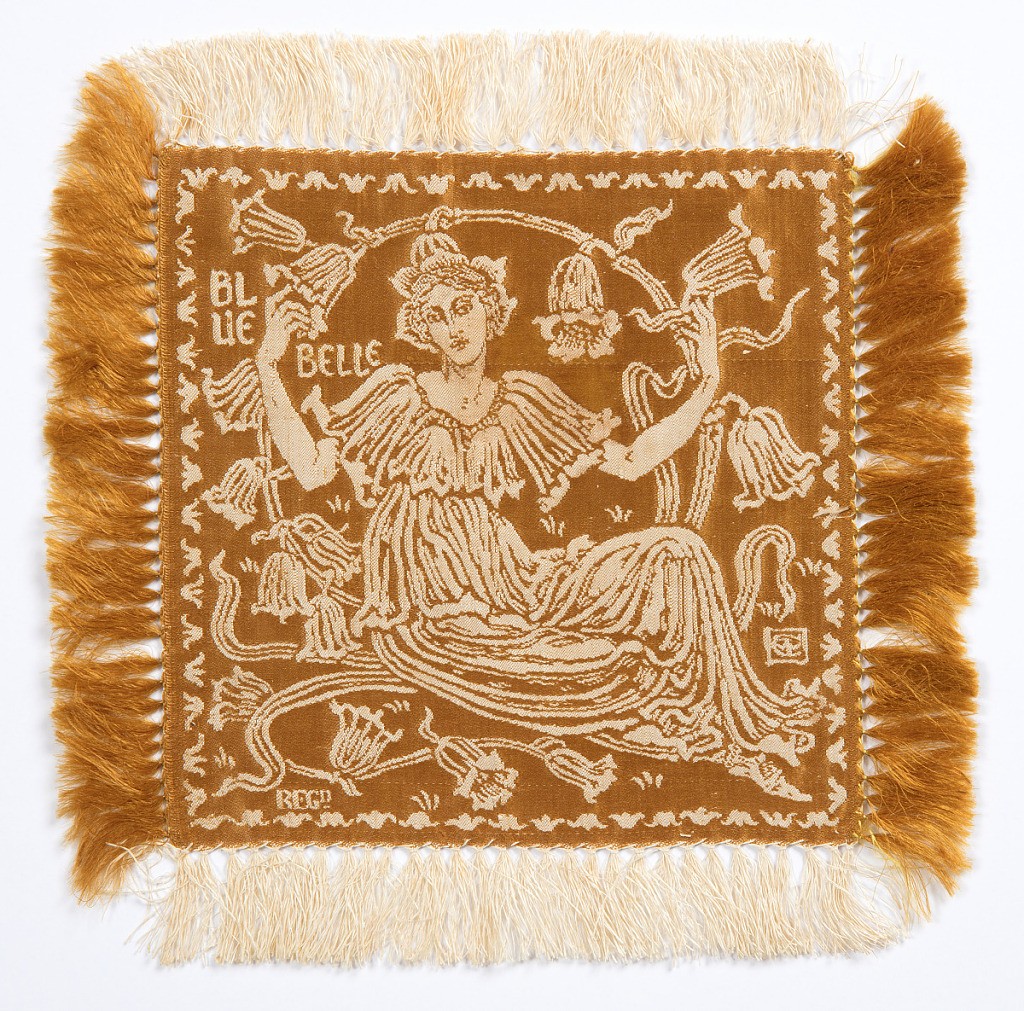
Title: Flora's Retinue: Bluebelle
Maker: Walter Crane, English, 1845–1915
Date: ca. 1891
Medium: warp: linen; weft: silk Technique: damask, 4 & 1 satin
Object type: Doily
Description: Small square doily, fringed on all sides, with an ivory linen warp and a bronze-colored silk weft. A figure of a woman dressed as a bluebell with and framed by bluebells, with the word Bluebell in the upper left, all appearing in ivory on a bronze-colored ground. A set of six, the doilies would have been used on the table as part of a dessert service.